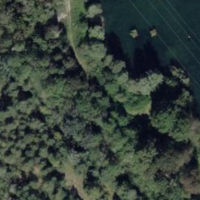
EUNIS habitat code: 32
Species observed at this site:
Cyanistes caeruleus
Turdus philomelos
Corylus avellana
Lasiommata megera
Satyrus ferula
Aegithalos caudatus
Maniola jurtina
Aporia crataegi
Ischnura elegans
Coenonympha pamphilus
Pisaura mirabilis
Pyrrhosoma nymphula
Garrulus glandarius
Primula vulgaris